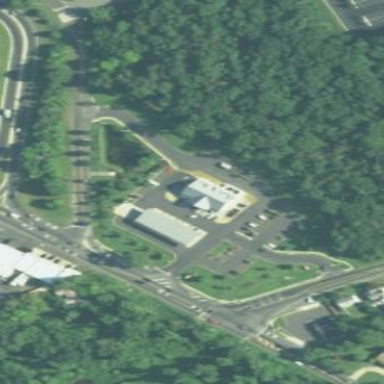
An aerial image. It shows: Retail fuel station.